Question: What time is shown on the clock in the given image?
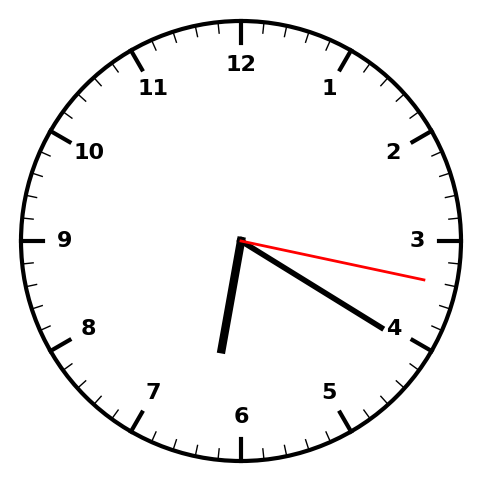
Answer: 06:20:17